This time-frequency spectrogram was computed from a rotor test-rig vibration snapshot; brighter regions carry more energy. Based on the visible evidence, which rotor condition applies: normal, misalignment, unbalance, looseness?
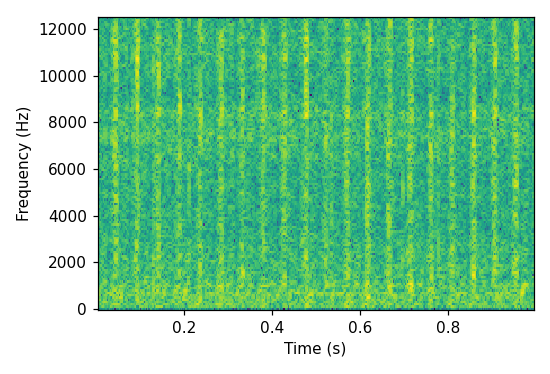
Answer: looseness